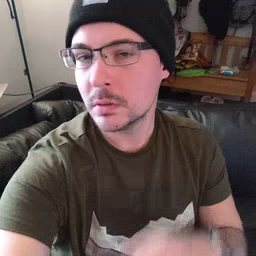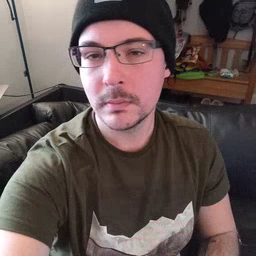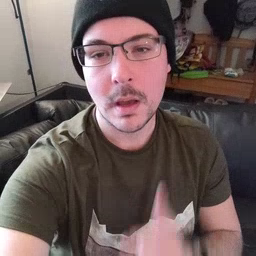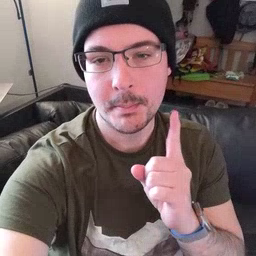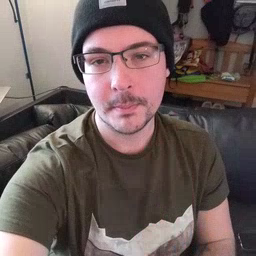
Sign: up